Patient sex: F
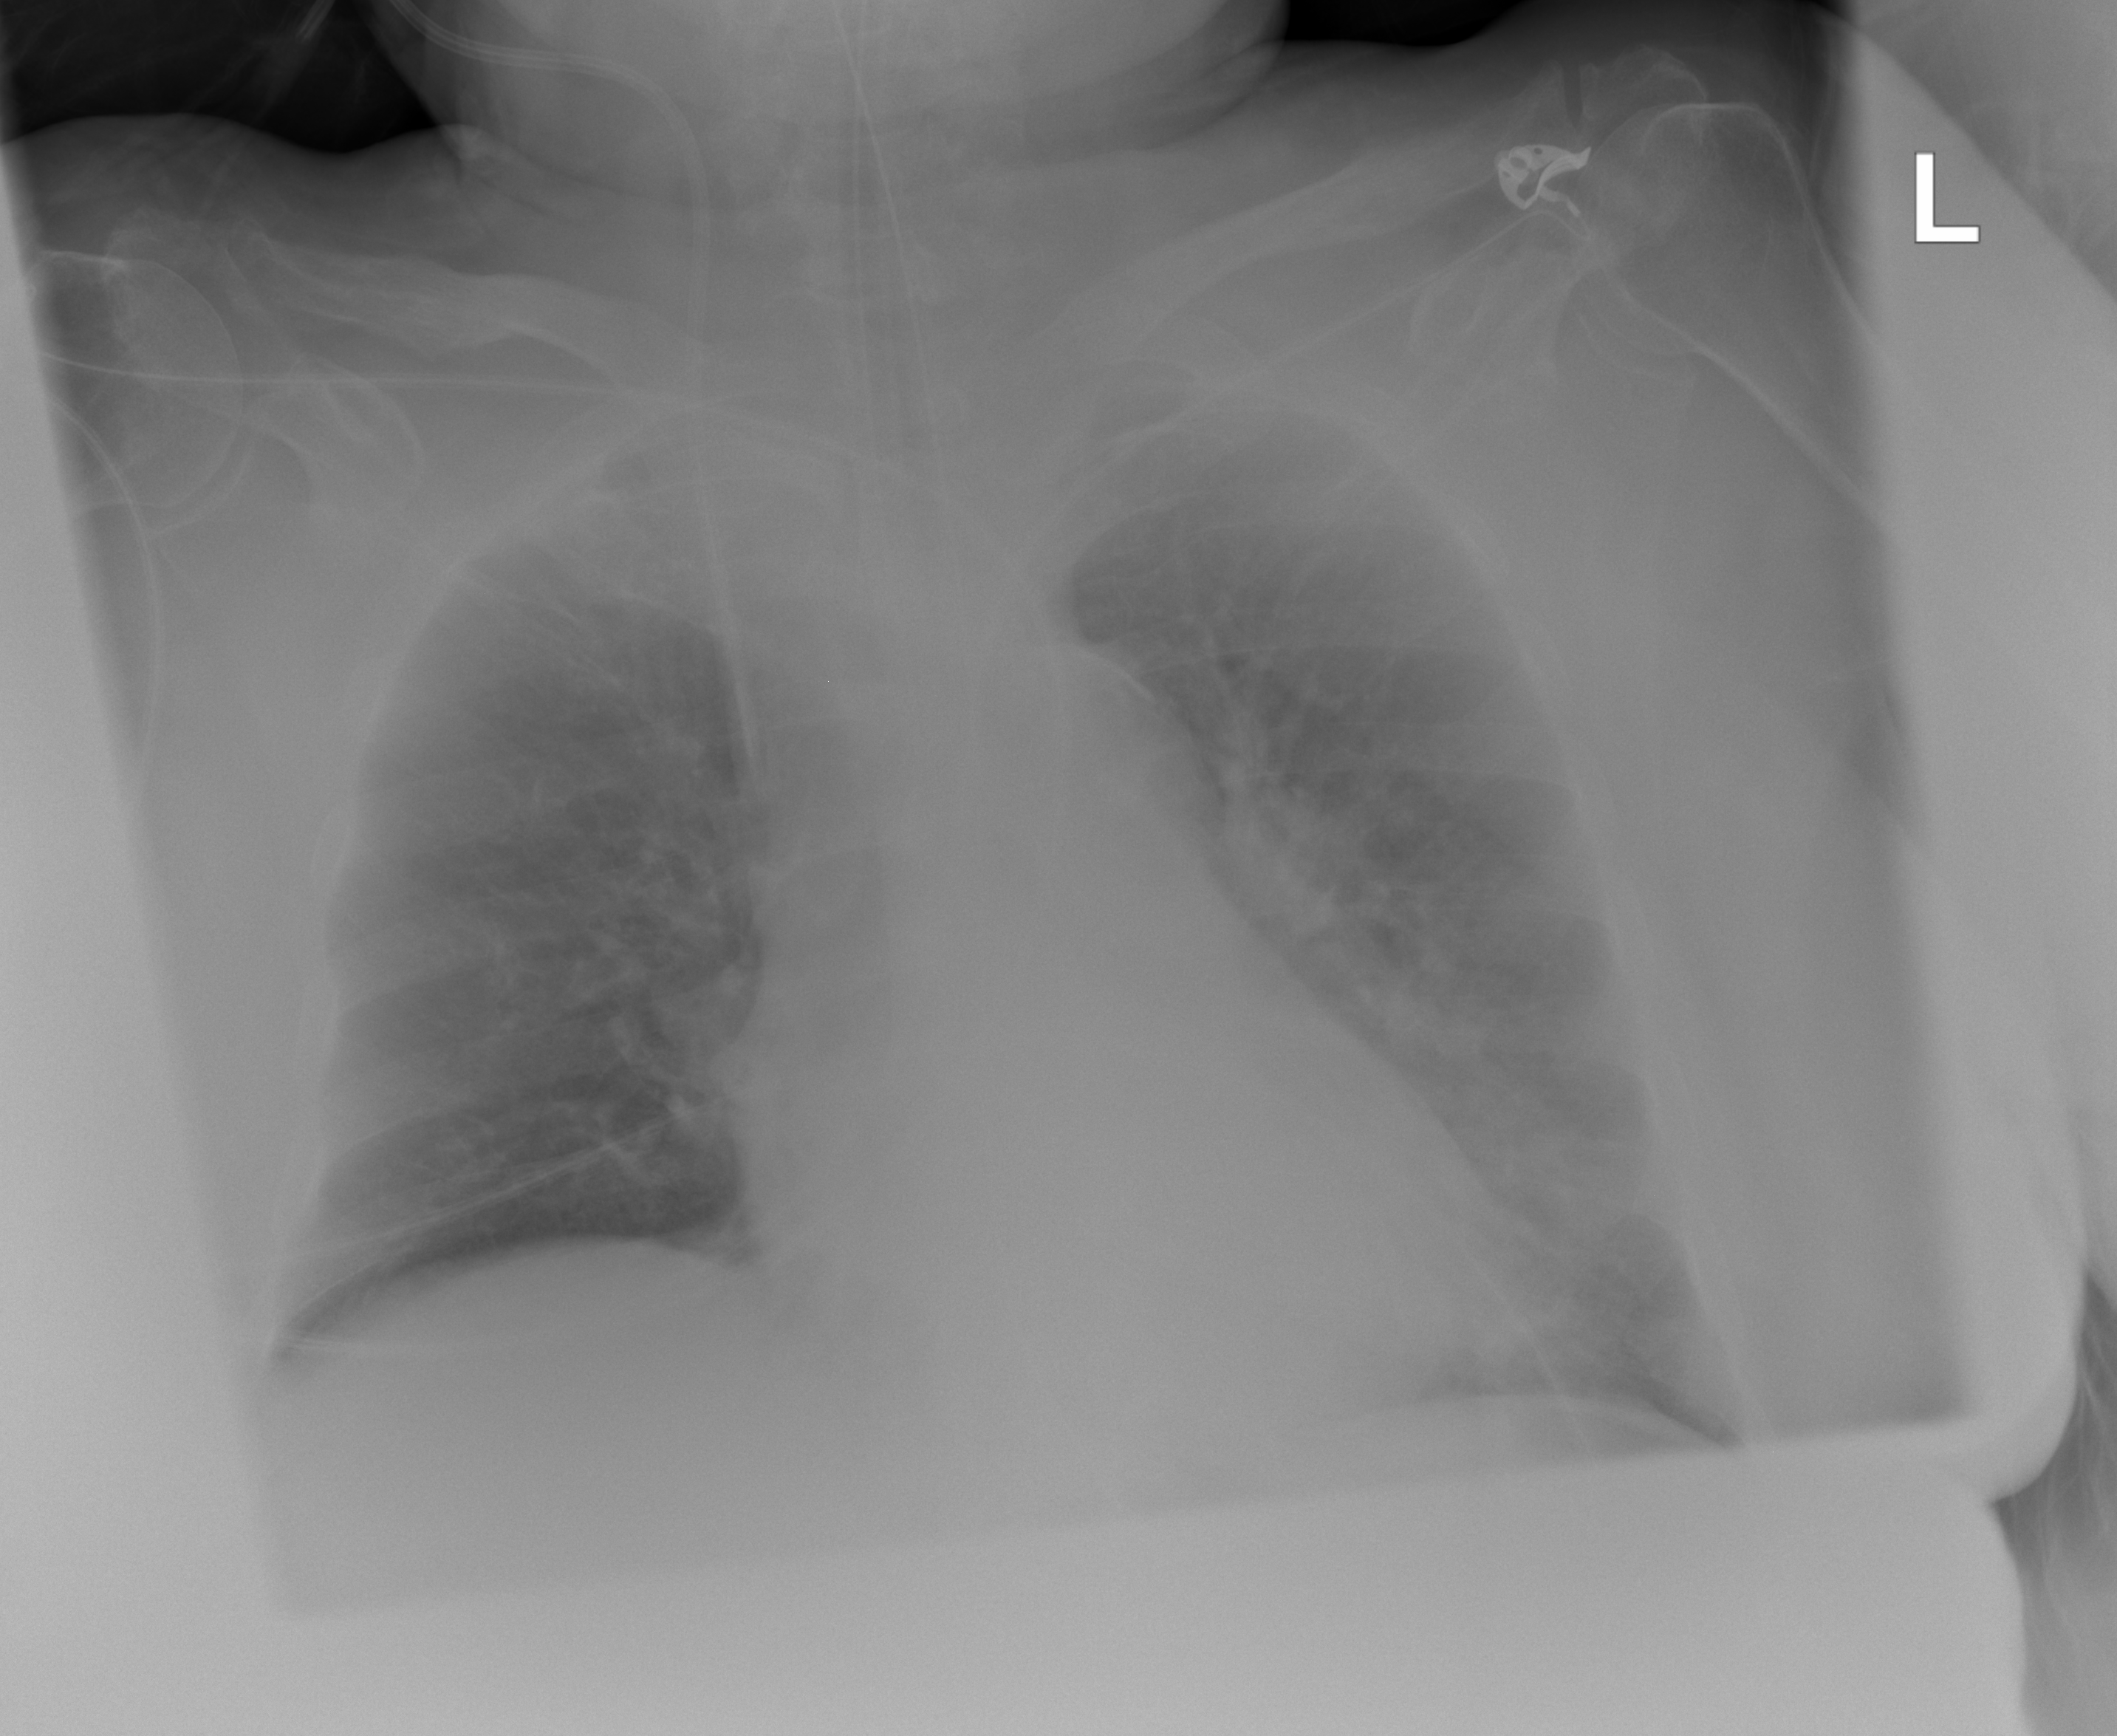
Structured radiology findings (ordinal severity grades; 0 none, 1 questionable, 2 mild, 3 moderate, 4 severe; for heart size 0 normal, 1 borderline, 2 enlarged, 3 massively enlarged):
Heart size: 0
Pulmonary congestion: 0
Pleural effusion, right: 0
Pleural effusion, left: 0
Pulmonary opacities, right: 2
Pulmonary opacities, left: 3
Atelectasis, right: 0
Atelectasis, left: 2